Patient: sex M, age 48
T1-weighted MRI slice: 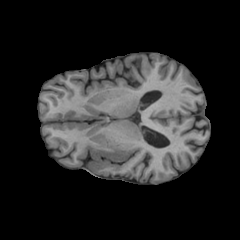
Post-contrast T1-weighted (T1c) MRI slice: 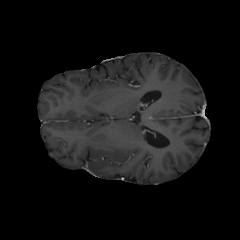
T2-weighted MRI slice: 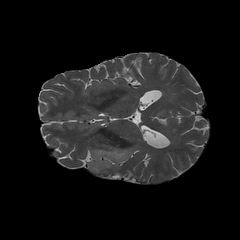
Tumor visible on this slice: yes
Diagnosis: Glioblastoma, IDH-wildtype
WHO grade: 4